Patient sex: M
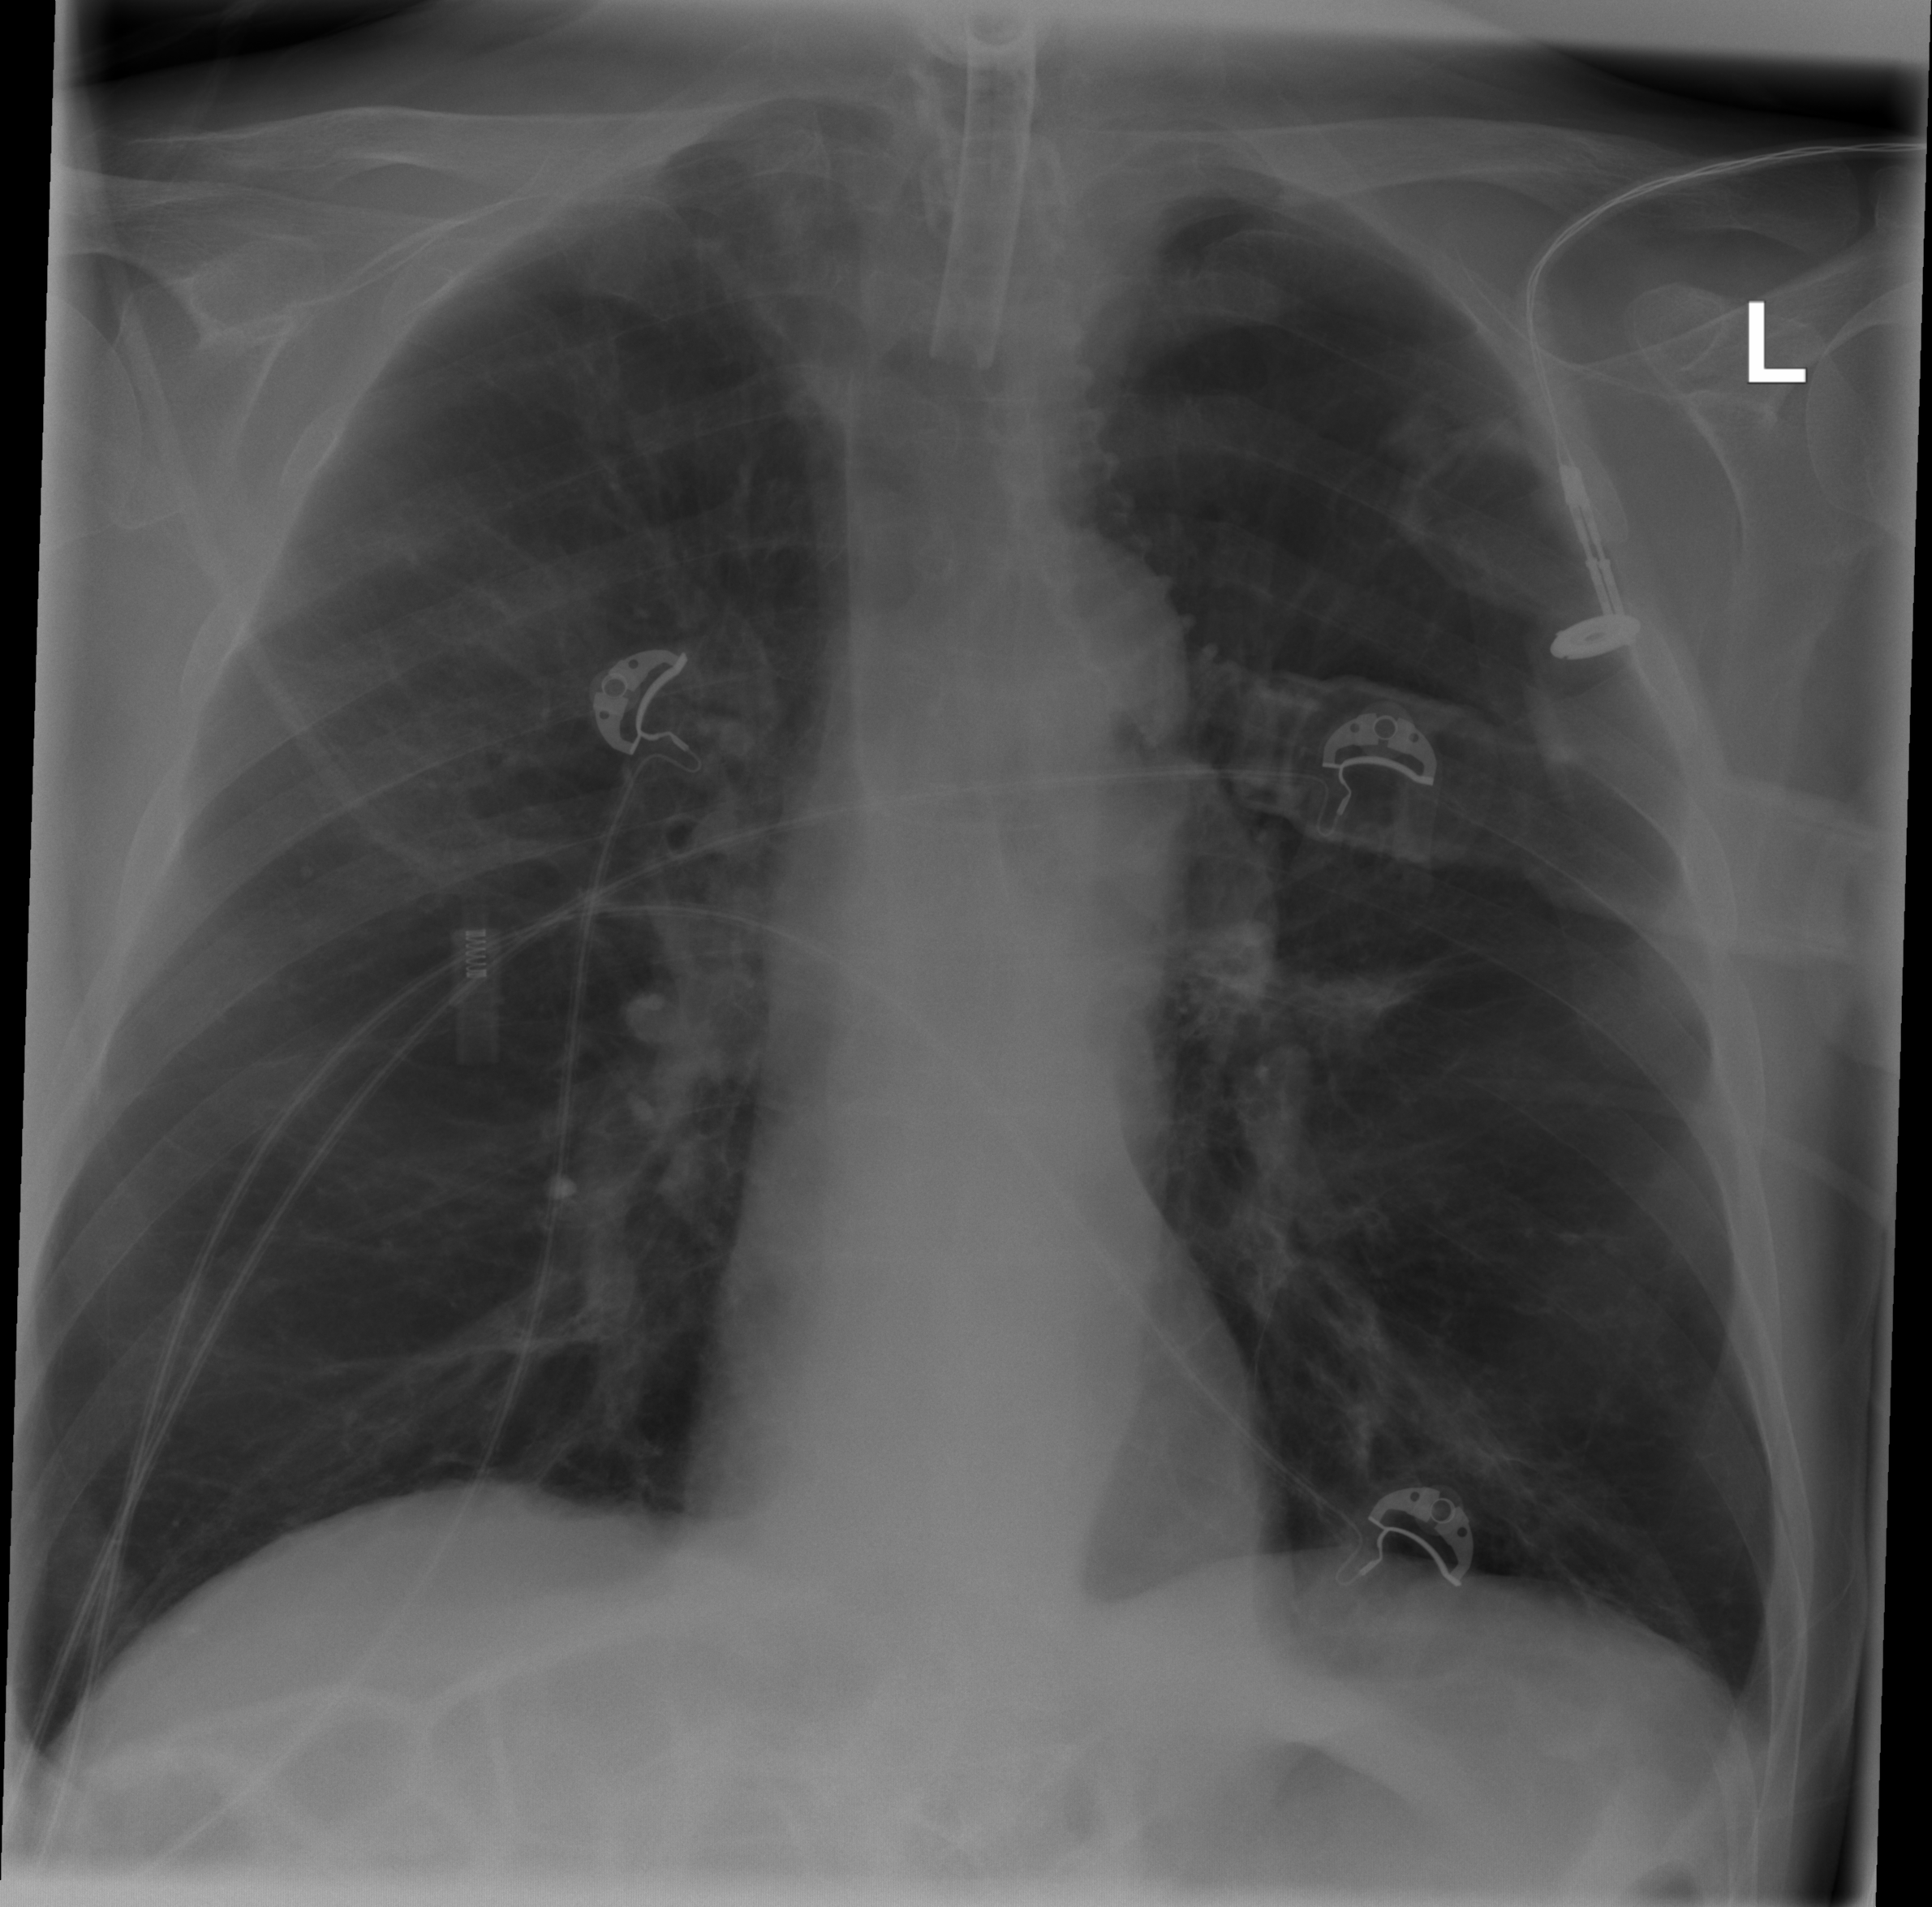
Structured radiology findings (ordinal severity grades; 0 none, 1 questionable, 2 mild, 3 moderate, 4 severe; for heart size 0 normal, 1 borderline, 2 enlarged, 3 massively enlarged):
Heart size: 0
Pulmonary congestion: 0
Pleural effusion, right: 0
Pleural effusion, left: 0
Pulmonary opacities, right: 0
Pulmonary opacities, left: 0
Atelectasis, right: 2
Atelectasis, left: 2